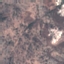
Label: HerbaceousVegetation